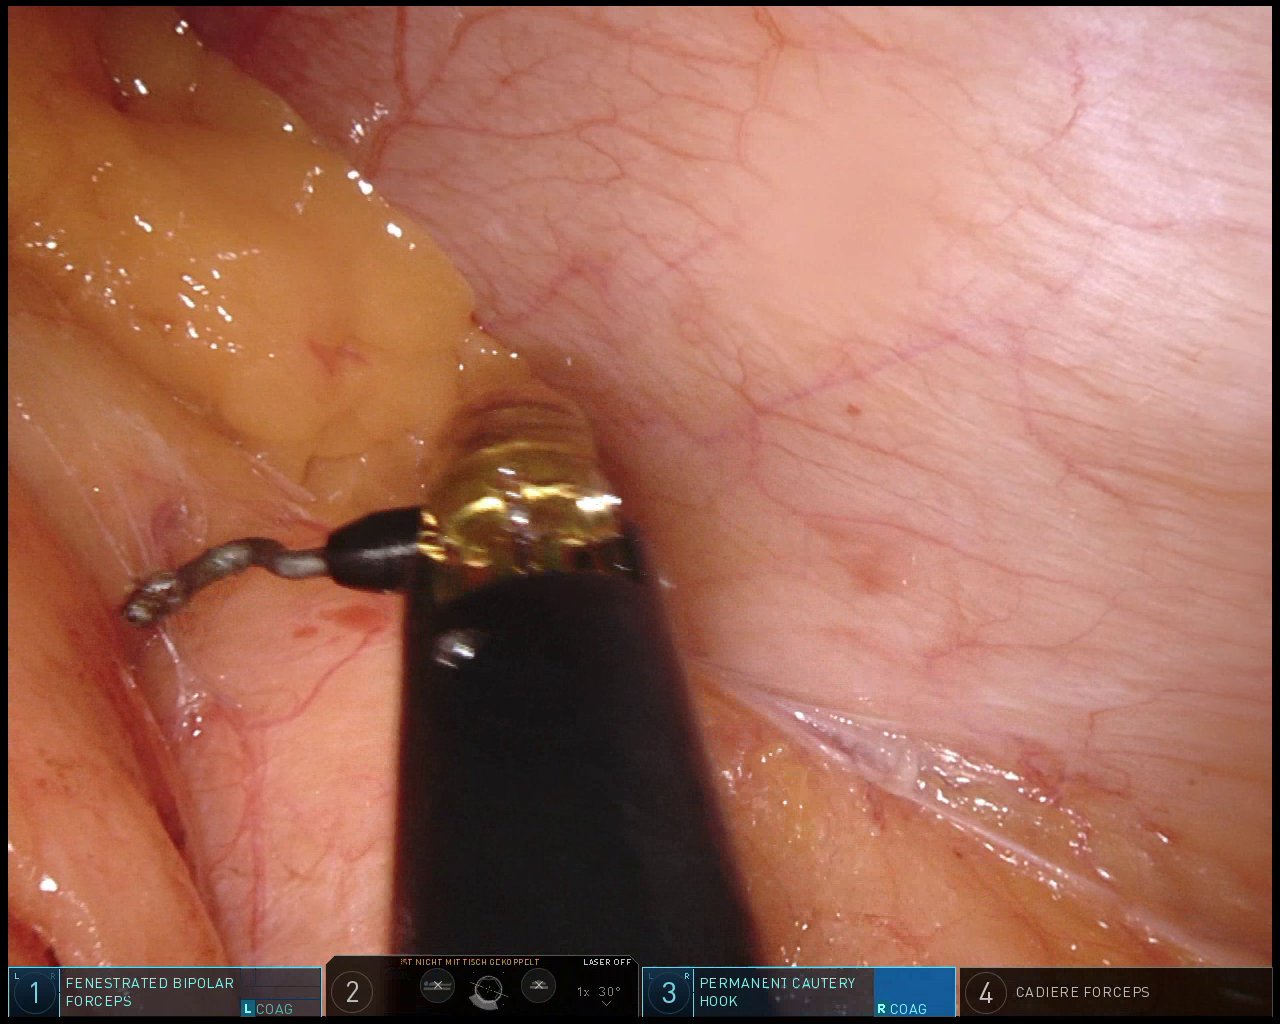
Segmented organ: abdominal_wall
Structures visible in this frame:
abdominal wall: yes
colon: no
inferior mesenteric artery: no
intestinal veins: no
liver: no
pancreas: no
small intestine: no
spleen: no
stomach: no
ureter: no
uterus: no
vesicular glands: no